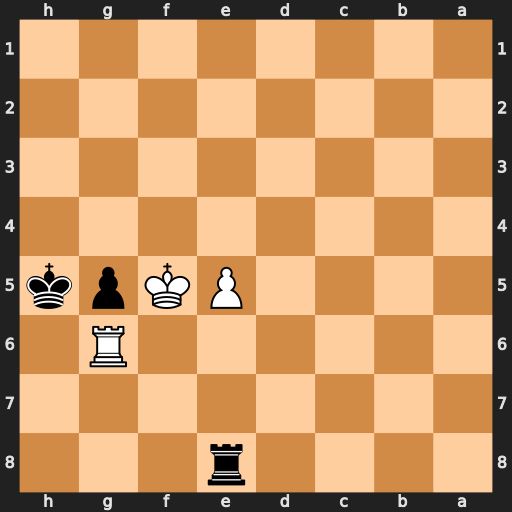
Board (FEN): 4r3/8/6R1/4PKpk/8/8/8/8
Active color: b
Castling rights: -
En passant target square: -
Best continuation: Rxe5+ Kxe5 Kxg6 Ke4 Kh5 Kf3 Kh4 Kg2 Kg4